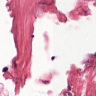
Metastatic tissue present: no